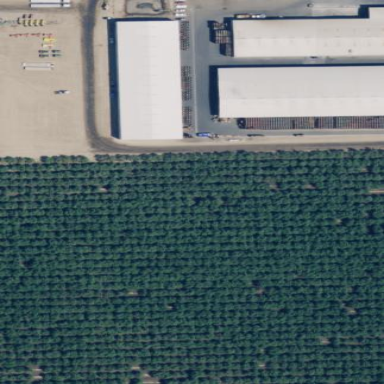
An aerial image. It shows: Orchard filled with almond trees.